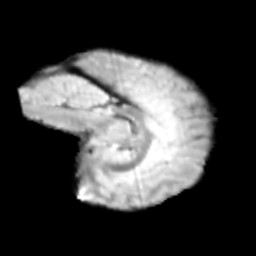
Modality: T2w
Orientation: sagittal
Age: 11
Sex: male
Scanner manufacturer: siemens
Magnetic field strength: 3 T
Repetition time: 3.8 s
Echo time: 0.07 s